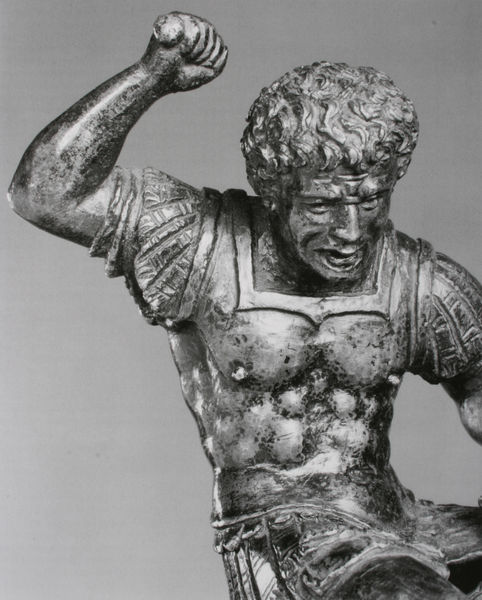
Titel: Reiter (Detail)
Künstler: Venezianischer Bildhauer
Standort: Klosterneuburg
Institution: Augustiner Chorherrenstift
Schlagwörter: angriff, hand, kampf, kopf, kämpfer, mann, ausschnitt, bewegung, brust, finger, haar, mund, nase, stirn, blick, rock, arm, arme, augen, böse, falten, gesicht, silber, stein, tod, ärmel, haare, stehend, locken, schulter, pferd, reiter, skulptur, statue, reiten, schwung, haltung, ausdruck, krieg, anstrengung, detail, kraft, muskeln, glanz, wütend, mimik, metall, bauch, bronze, plastik, brustwarzen, foto, eisen, panzer, antike, stich, agression, schwert, faust, schlag, soldat, waffe, dynamik, gestik, statuette, ritter, kämpfen, rüstung, rom, römer, brustpanzer, harnisch, grimasse, antik, kämpfend, renessance, leder, stark, krieger, erhoben, wut, feldherr, macht, david, guss, stahl, ausholen, herkules, kräftig, schlagen, schrei, ärger, stechen, römisch, bronzeguss, wagenlenker, weiter, michelangelo, winkel, verzerrt, verteidigung, sauer, spannung, hauen, aktion, nippel, aufen, platik, kamp, hercules, energie, chlag, abgebrochen, kriger, goliath, brunelesci, erhobene faust, fehlt, anfeuern, davis, schutzpanzer, erk, rämisch, fehl, haupthaar, kampfpose, erzürnt, peitsche fehlt, gerte fehlt, arm wut, skulptur#